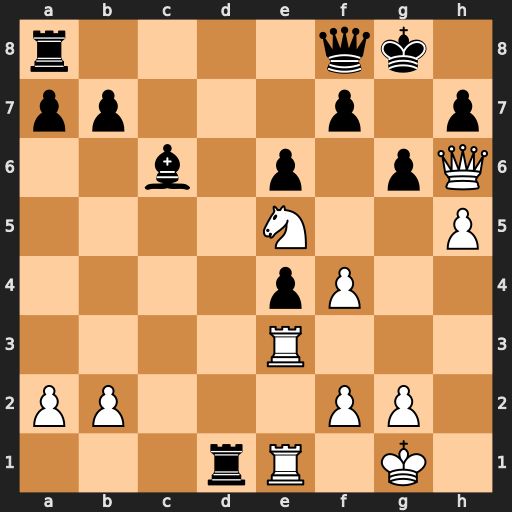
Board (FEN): r4qk1/pp3p1p/2b1p1pQ/4N2P/4pP2/4R3/PP3PP1/3rR1K1
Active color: w
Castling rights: -
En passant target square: -
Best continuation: Qxf8+ Rxf8 Rxd1